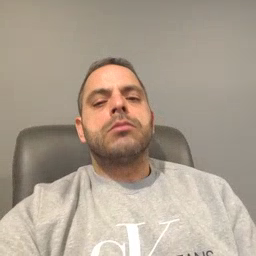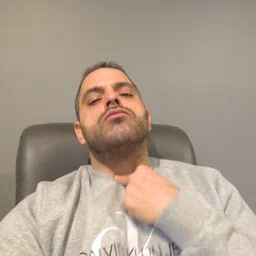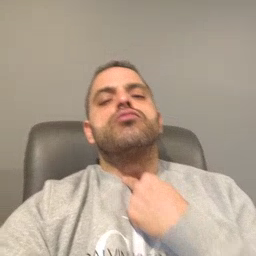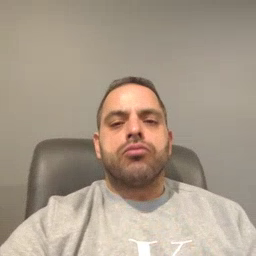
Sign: stuck